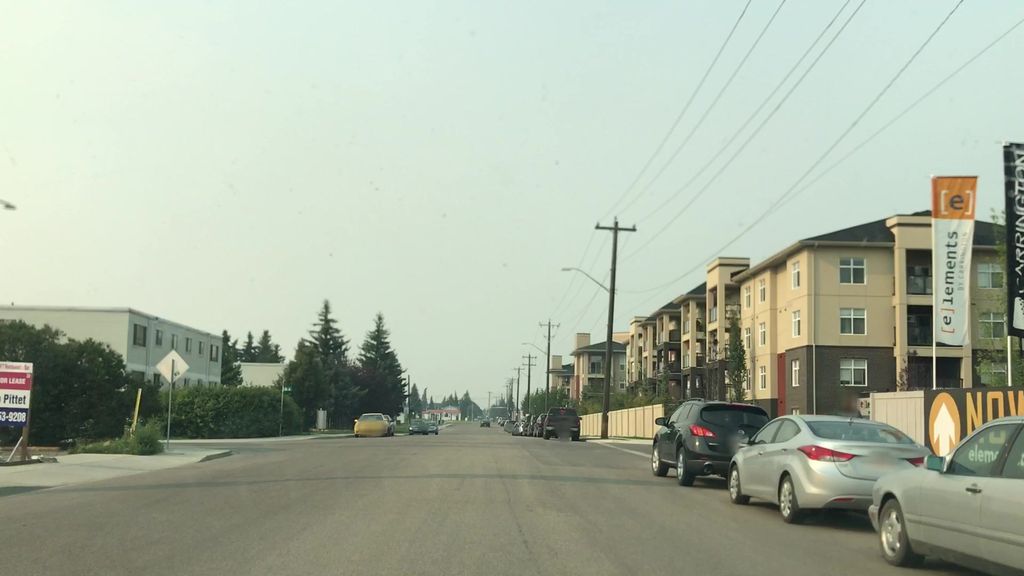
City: edmonton